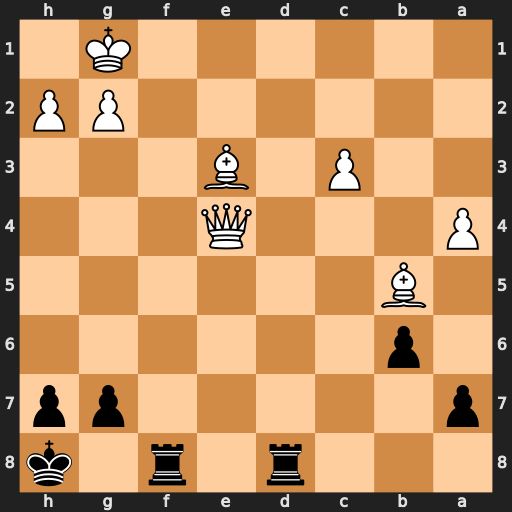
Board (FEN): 3r1r1k/p5pp/1p6/1B6/P3Q3/2P1B3/6PP/6K1
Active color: b
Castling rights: -
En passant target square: -
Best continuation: Rd1+ Bf1 Rdxf1#